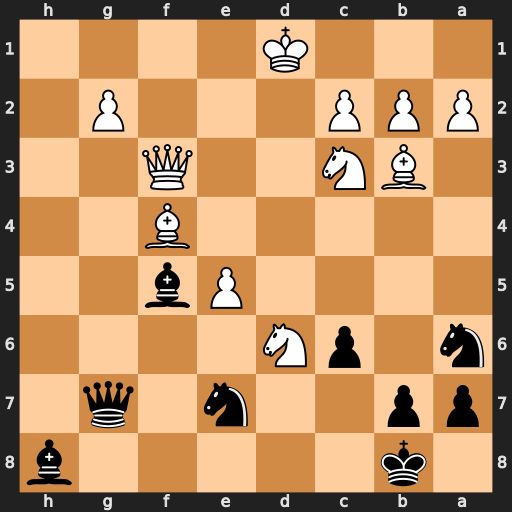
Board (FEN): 1k5b/pp2n1q1/n1pN4/4Pb2/5B2/1BN2Q2/PPP3P1/3K4
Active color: b
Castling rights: -
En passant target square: -
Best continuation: Bg4 Kc1 Bxf3